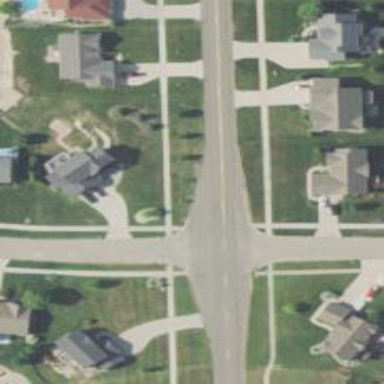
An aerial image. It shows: Unmarked crossing on footway.